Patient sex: M
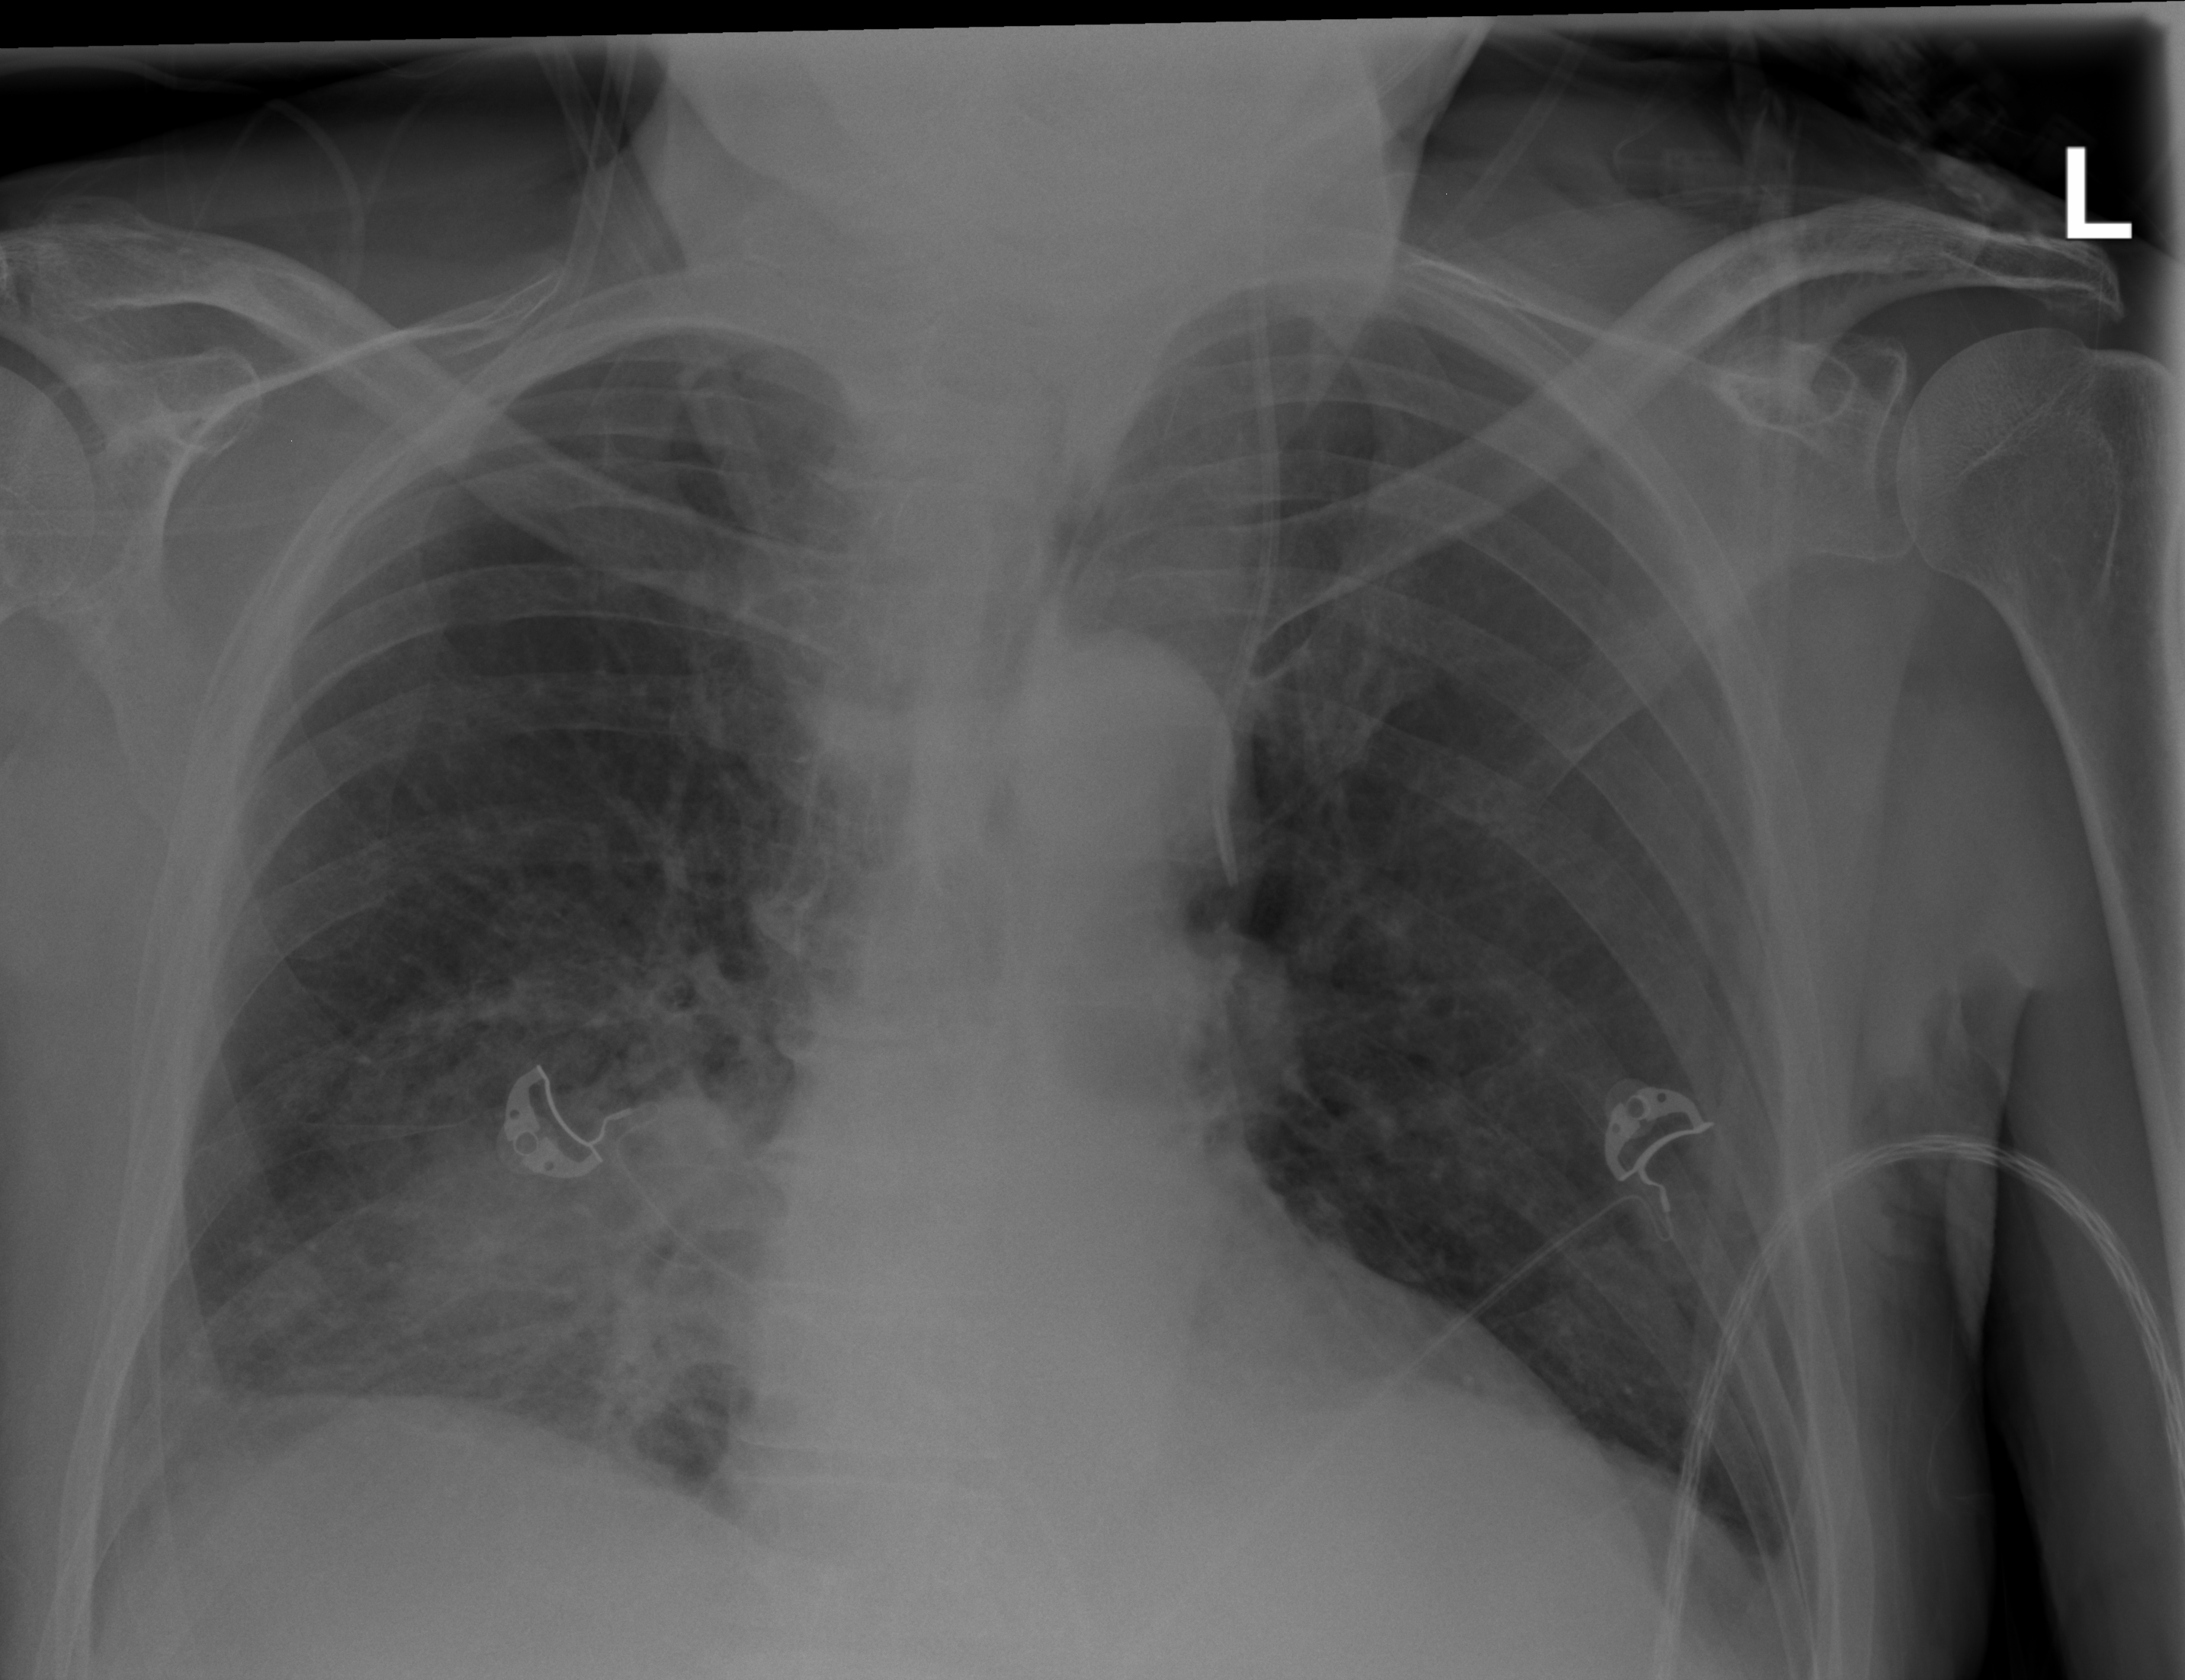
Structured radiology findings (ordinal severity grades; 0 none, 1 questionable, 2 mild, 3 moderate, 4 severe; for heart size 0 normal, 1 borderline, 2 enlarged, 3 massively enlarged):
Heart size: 1
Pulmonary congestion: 0
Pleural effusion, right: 1
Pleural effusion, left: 0
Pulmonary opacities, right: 2
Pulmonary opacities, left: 0
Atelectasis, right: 3
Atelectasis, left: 0